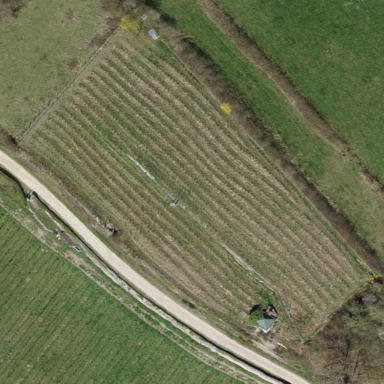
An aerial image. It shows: Vineyard.